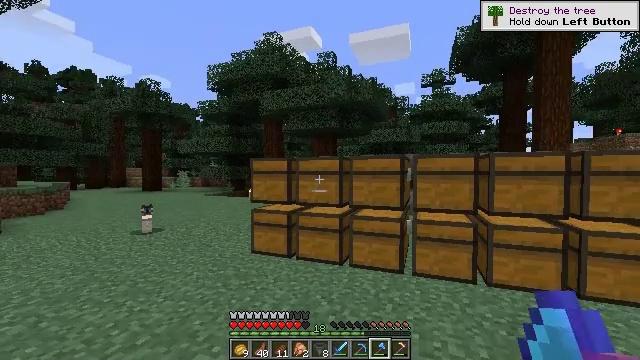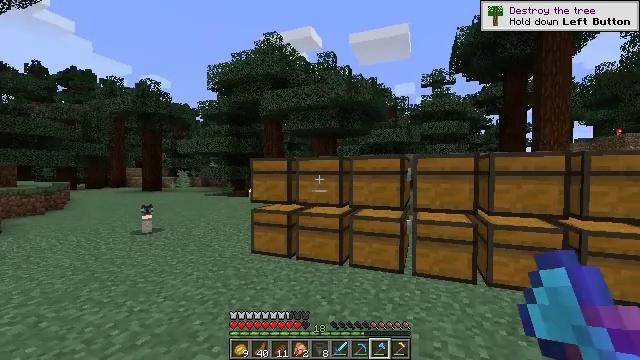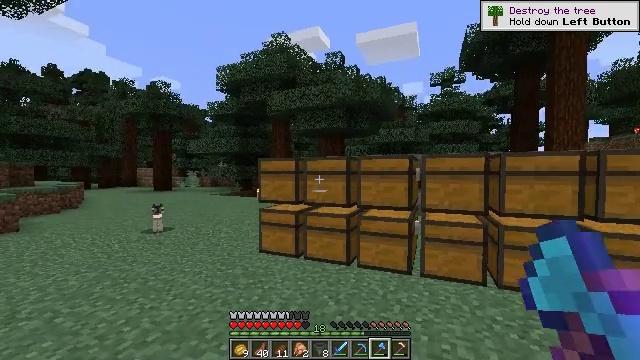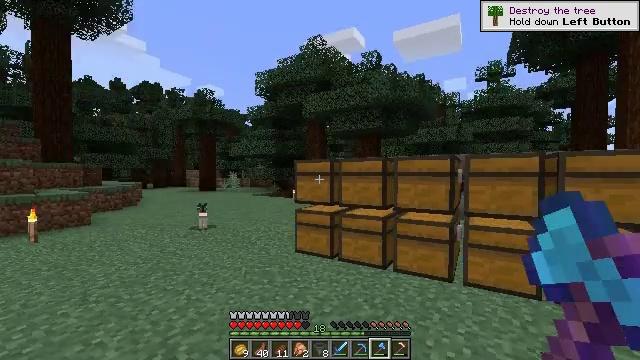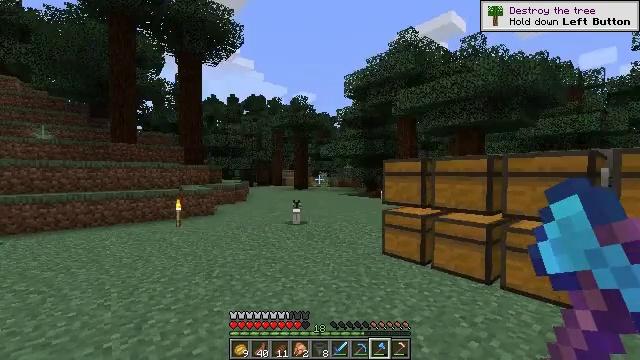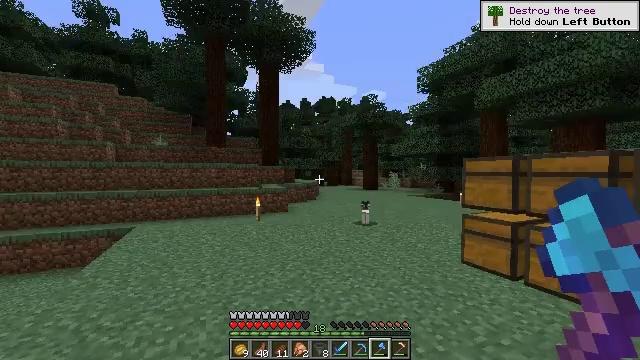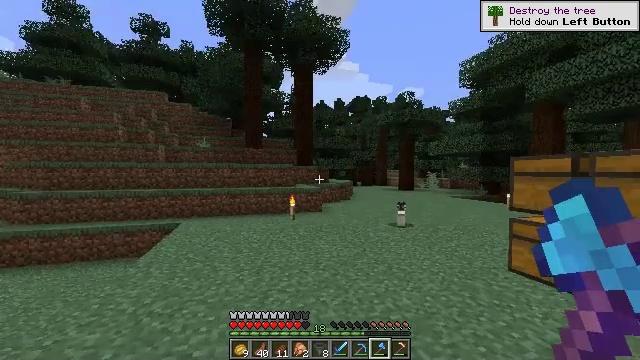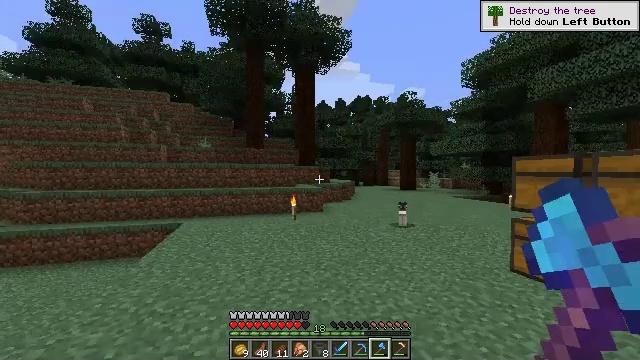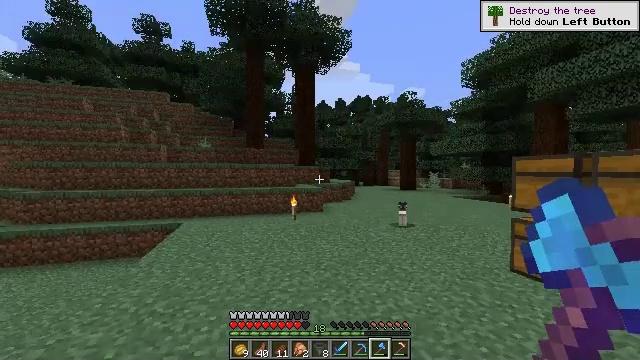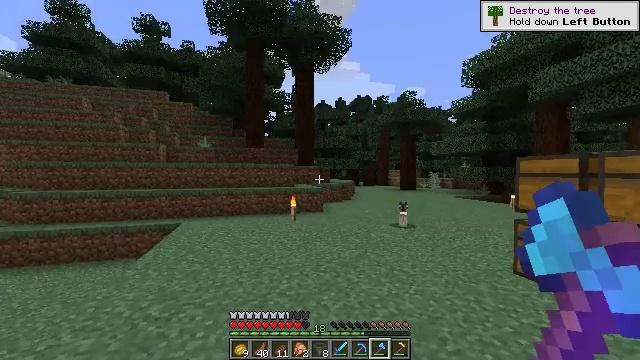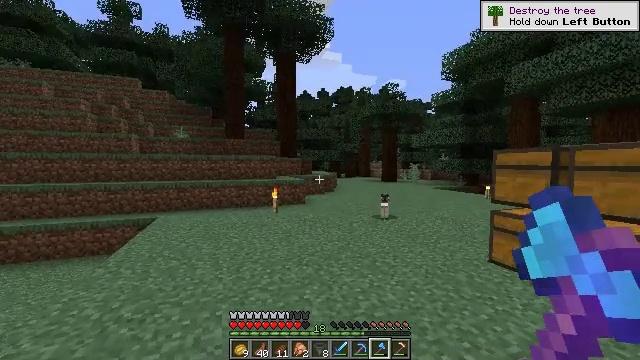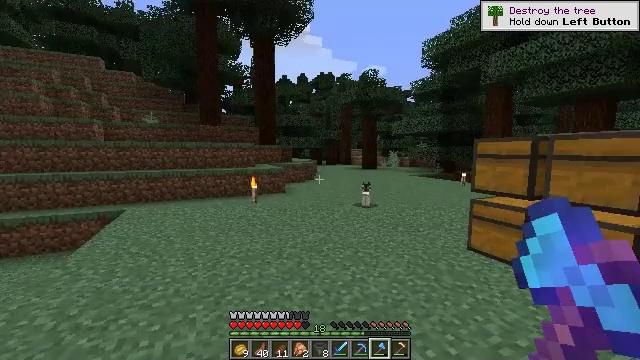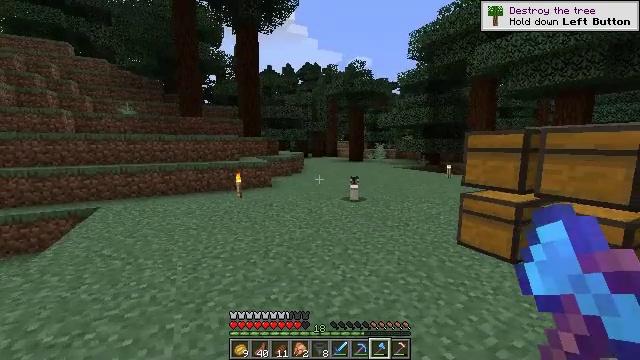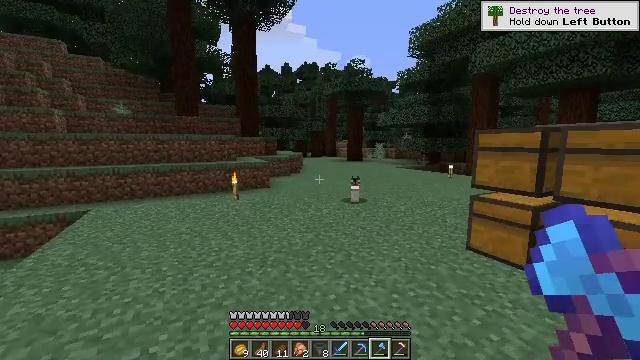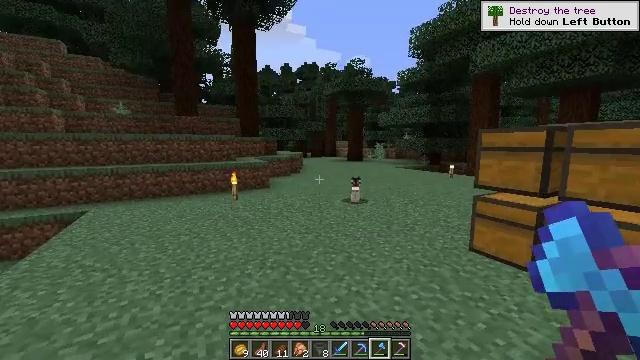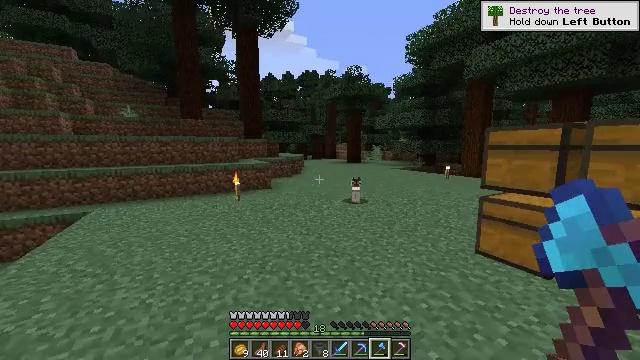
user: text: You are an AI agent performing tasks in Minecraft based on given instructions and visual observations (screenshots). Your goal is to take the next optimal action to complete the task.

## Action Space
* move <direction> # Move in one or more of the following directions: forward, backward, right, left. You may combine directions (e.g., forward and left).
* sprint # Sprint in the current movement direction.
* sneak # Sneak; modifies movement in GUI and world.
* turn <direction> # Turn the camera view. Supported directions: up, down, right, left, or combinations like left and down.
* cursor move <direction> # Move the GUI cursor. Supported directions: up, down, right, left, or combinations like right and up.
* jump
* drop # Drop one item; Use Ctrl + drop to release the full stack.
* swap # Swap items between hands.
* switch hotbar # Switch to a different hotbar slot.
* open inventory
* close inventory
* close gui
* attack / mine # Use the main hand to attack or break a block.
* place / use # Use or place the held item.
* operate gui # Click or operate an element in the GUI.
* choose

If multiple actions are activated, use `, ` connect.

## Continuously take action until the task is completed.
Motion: motion action
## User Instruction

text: Attack the large fern to gather it.
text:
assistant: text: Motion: no_op
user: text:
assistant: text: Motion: turn left
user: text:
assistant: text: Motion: turn left
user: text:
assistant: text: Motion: turn left
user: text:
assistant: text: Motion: turn left
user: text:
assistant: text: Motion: turn left
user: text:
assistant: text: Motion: no_op
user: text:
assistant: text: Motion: no_op
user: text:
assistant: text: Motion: move forward
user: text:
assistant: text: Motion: move forward, turn right and down
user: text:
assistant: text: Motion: move forward, turn right and down
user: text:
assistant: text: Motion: move forward, turn right and down
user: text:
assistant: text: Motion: move forward
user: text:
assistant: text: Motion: move forward, sprint
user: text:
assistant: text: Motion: move forward, sprint
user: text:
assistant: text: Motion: move forward, sprint
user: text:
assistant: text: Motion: move forward
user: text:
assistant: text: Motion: move forward
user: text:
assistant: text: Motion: move forward
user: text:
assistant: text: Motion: move forward
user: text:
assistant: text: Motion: move forward
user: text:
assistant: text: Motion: move forward
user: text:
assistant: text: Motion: move forward
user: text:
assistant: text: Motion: move forward
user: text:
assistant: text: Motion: move forward, turn right
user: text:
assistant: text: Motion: move forward, sprint, turn right
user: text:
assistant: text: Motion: move forward, sprint, turn right
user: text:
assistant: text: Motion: move forward, sprint
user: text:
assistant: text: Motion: move forward, sprint
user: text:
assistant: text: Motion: move forward, sprint